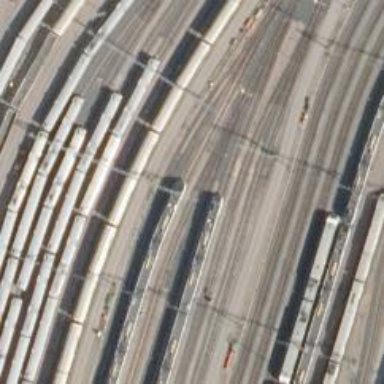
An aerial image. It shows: Railway yard with electrified contact lines.